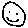
Label: smiley face